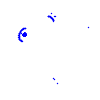
Particle: electron